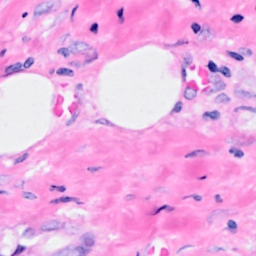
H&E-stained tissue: Breast